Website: home-depot
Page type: customer-info-address
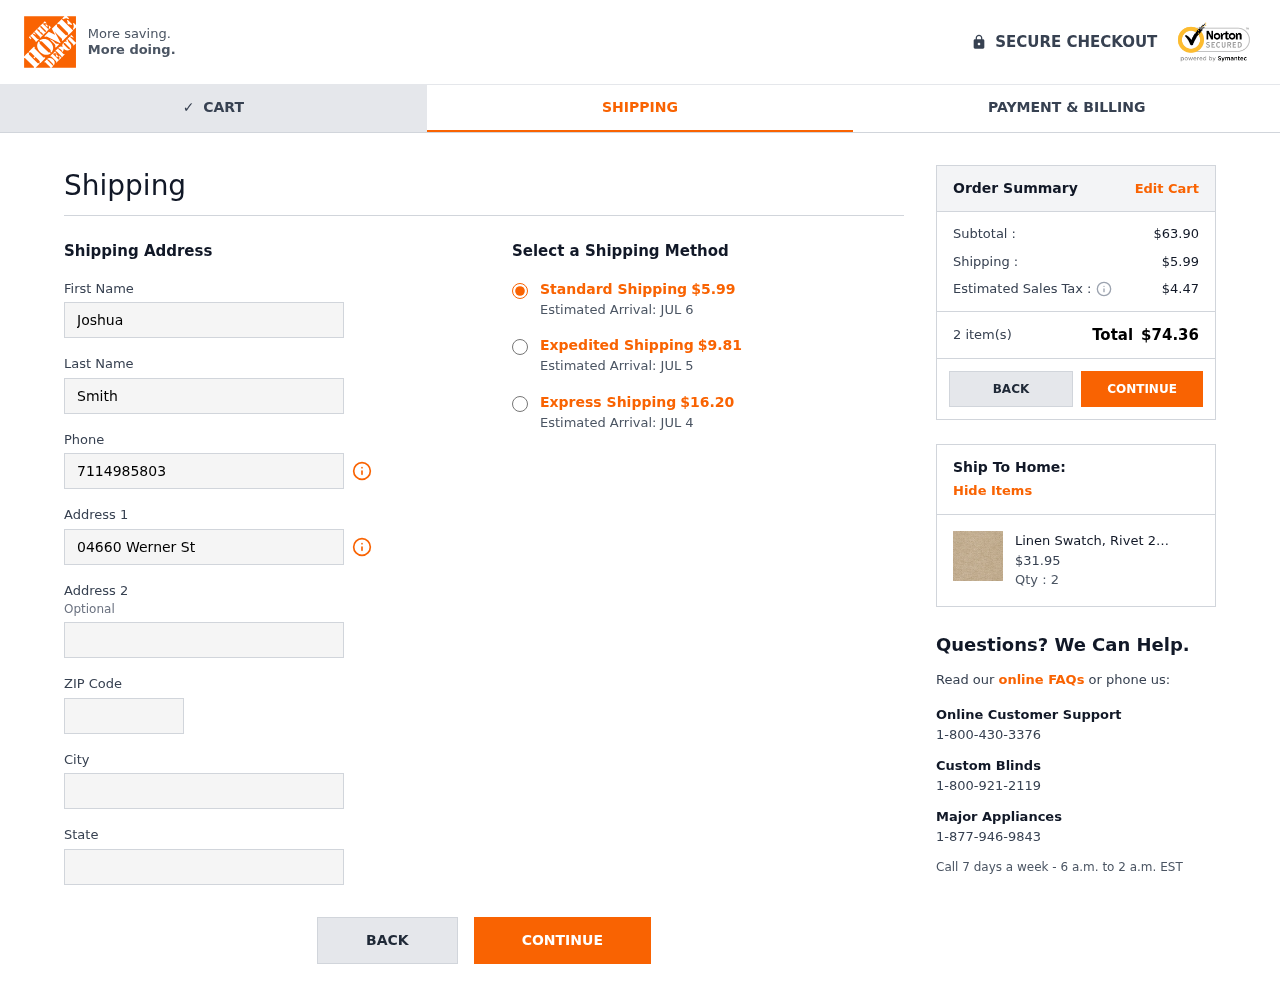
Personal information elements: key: PII_CITY
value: East Edwardland
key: PII_FIRSTNAME
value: Joshua
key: PII_LASTNAME
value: Smith
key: PII_PHONE
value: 7114985803
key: PII_POSTCODE
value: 25234
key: PII_STATE
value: Maryland
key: PII_STREET
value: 04660 Werner Station
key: PII_STREET2
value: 801 Kelsey Gardens
Product elements: key: PRODUCT1_NAME
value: Linen Swatch, Rivet 25010071
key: PRODUCT1_PRICE
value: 31.95
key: PRODUCT1_QUANTITY
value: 2
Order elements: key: ORDER_SHIPPING_COST
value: $5.99
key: ORDER_DELIVERY_DATE
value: Estimated Arrival: JUL 6
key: ORDER_SHIPPING_COST_EXPEDITED
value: $9.81
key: ORDER_DELIVERY_DATE_EXPEDITED
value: Estimated Arrival: JUL 5
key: ORDER_SHIPPING_COST_EXPRESS
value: $16.20
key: ORDER_DELIVERY_DATE_EXPRESS
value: Estimated Arrival: JUL 4
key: ORDER_SUBTOTAL
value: $63.90
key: ORDER_TAX
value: $4.47
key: ORDER_NUM_ITEMS
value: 2 item(s)
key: ORDER_TOTAL
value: $74.36